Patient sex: M
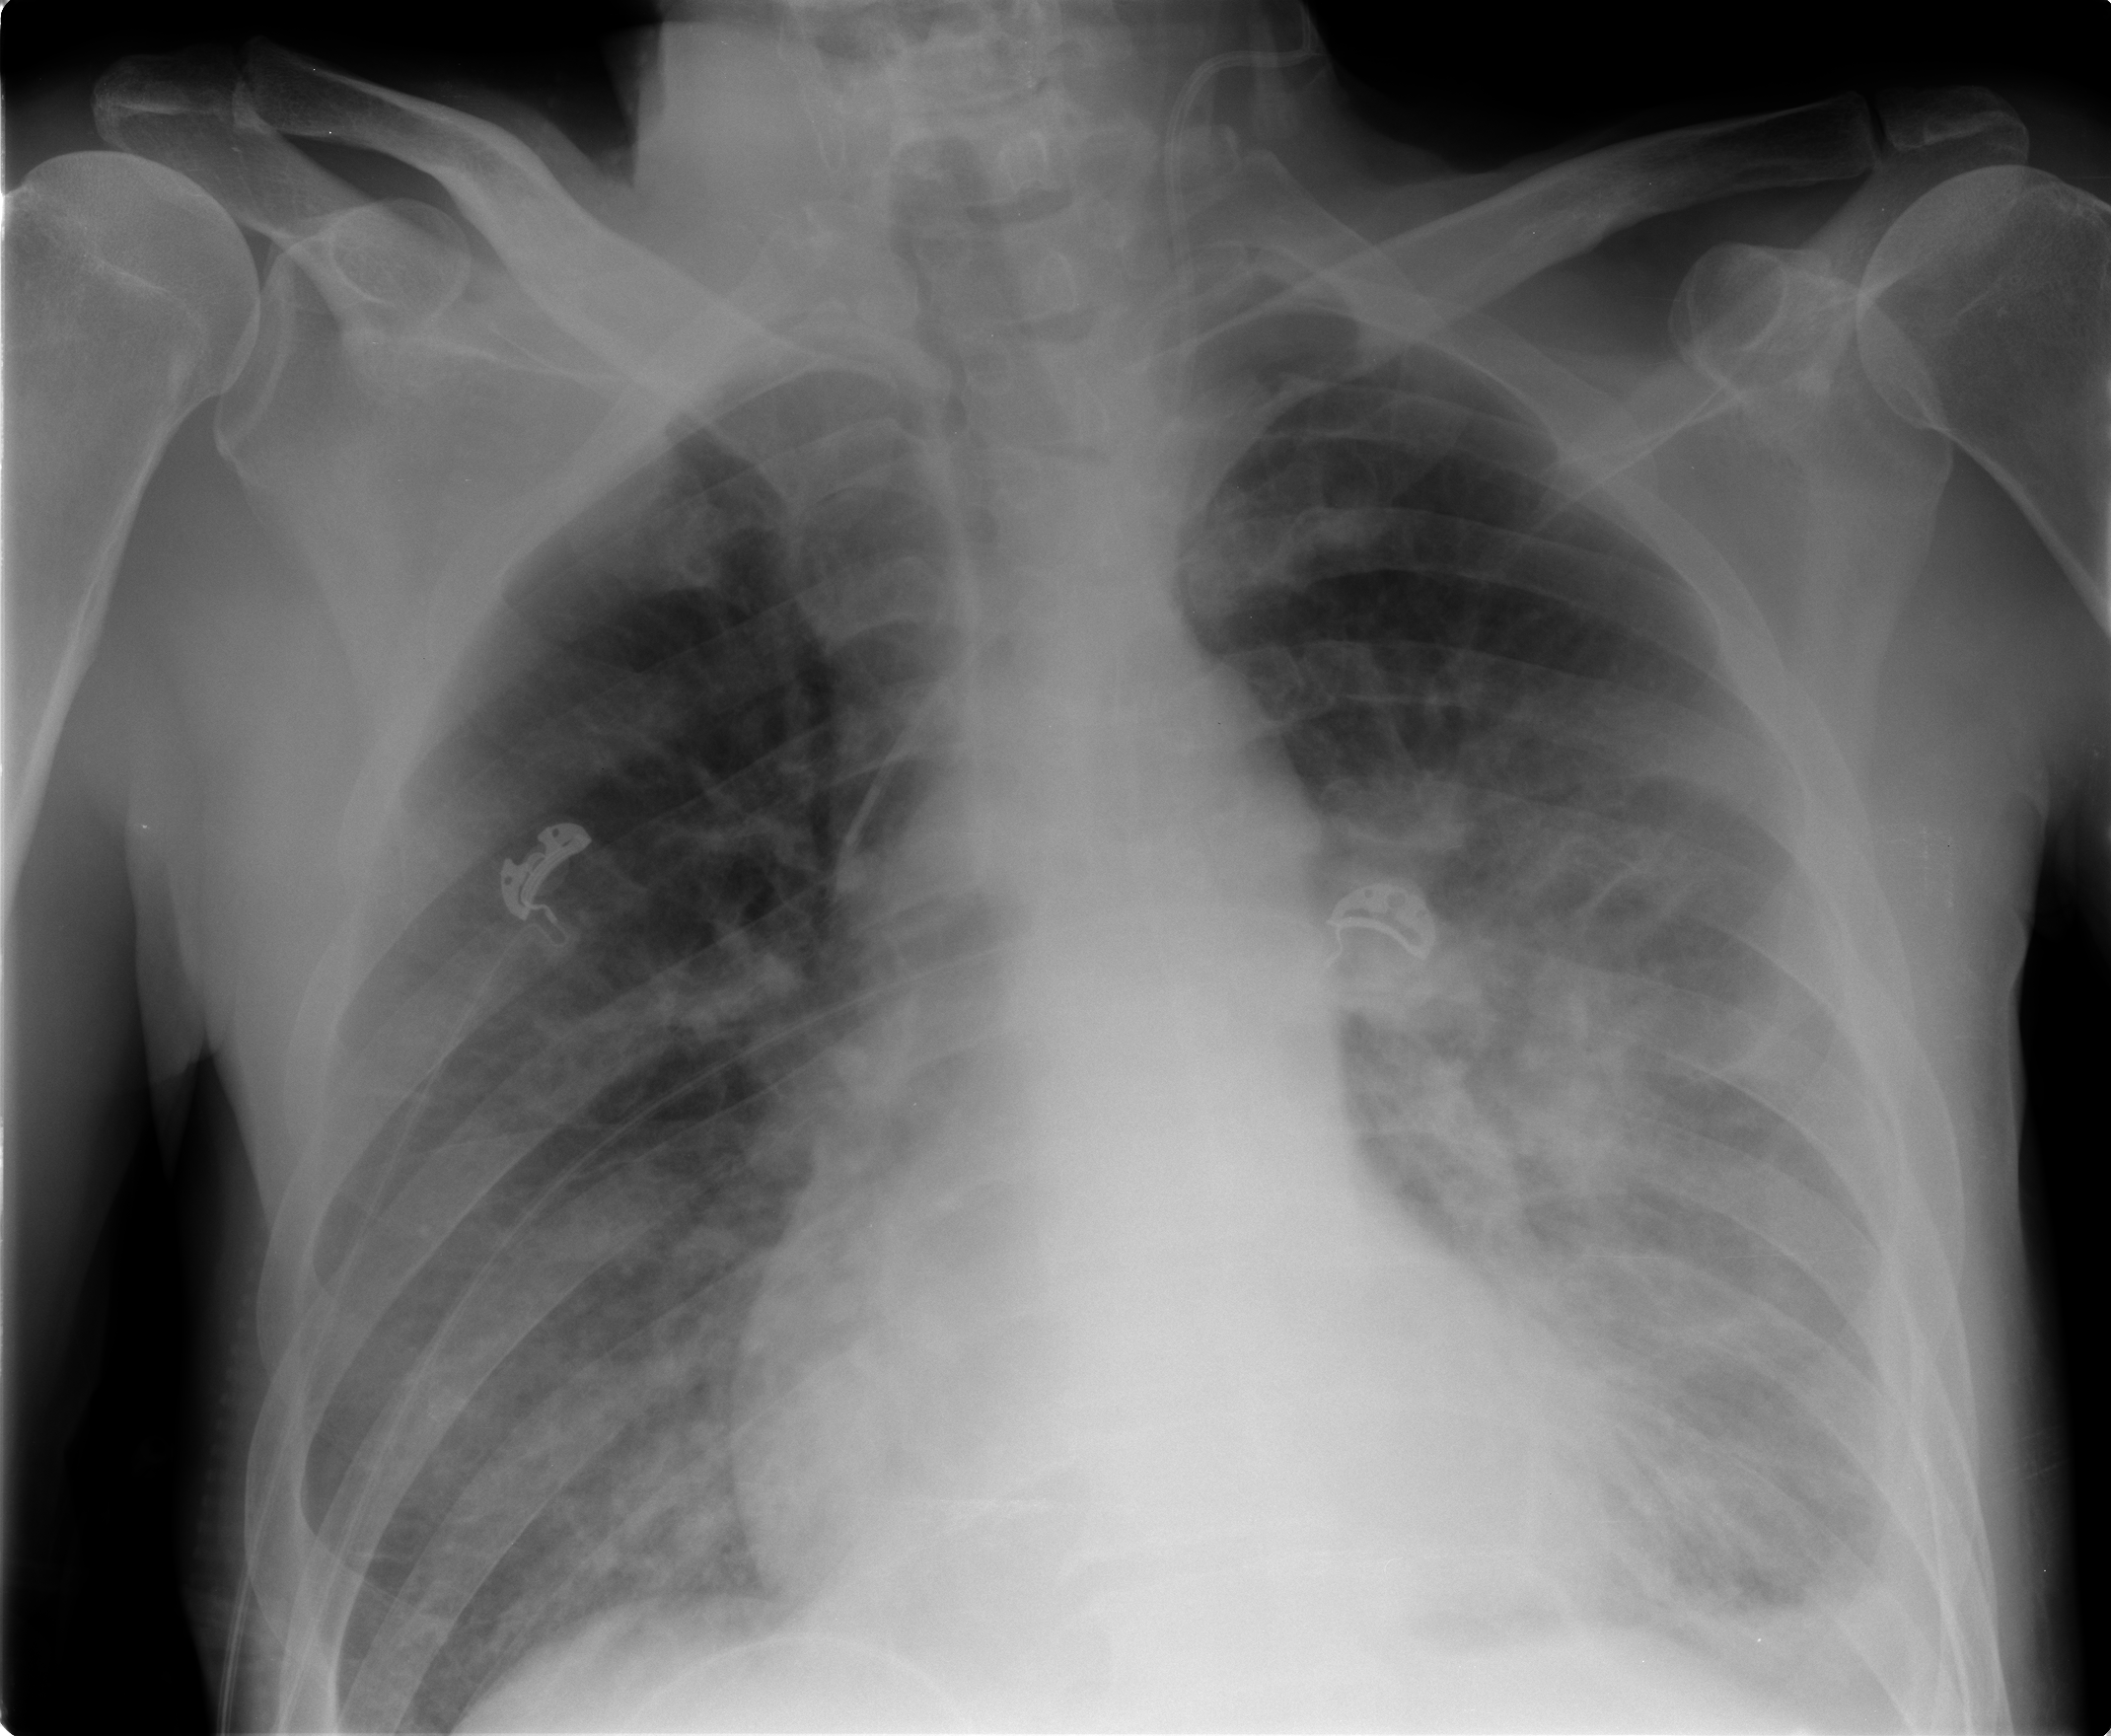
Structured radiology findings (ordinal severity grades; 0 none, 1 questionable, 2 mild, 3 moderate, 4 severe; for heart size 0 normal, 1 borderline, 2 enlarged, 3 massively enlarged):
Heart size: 0
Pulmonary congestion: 0
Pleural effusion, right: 0
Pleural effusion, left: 2
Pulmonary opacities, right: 0
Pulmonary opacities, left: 2
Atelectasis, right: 0
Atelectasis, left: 2